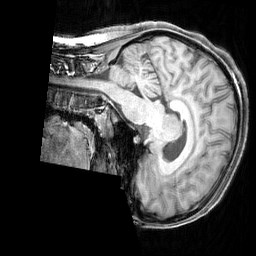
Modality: T1w
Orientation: sagittal
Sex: female
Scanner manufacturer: siemens
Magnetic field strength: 3 T
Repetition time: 2.3 s
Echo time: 0.00226 s